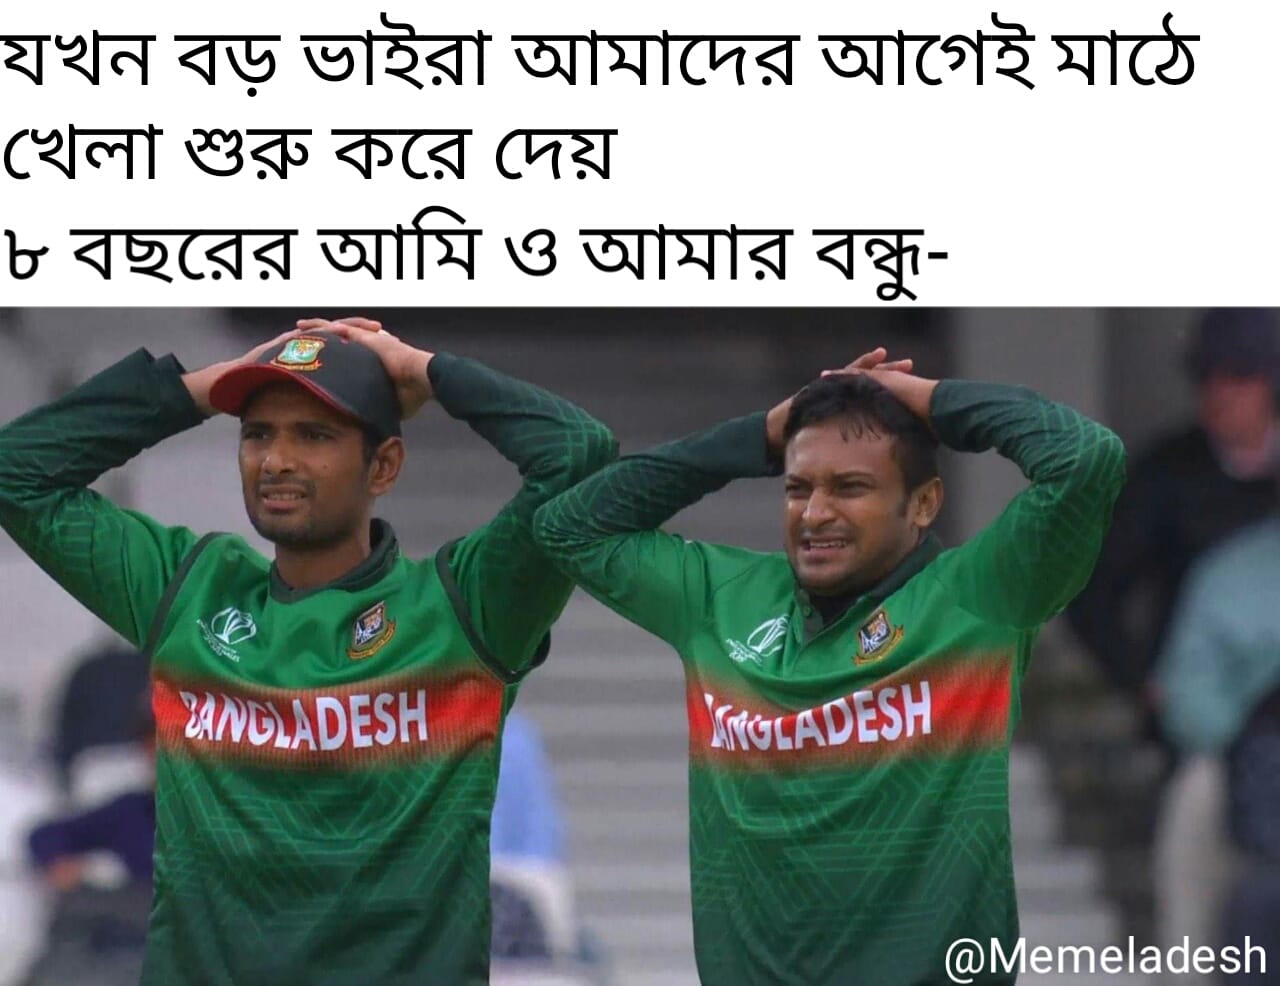
Caption: যখন বড় ভাইরা আমাদের আগেই মাঠে খেলা শুরু করে দেয়     ৮ বছরের আমি ও আমার বন্ধু -
Label: non-hate